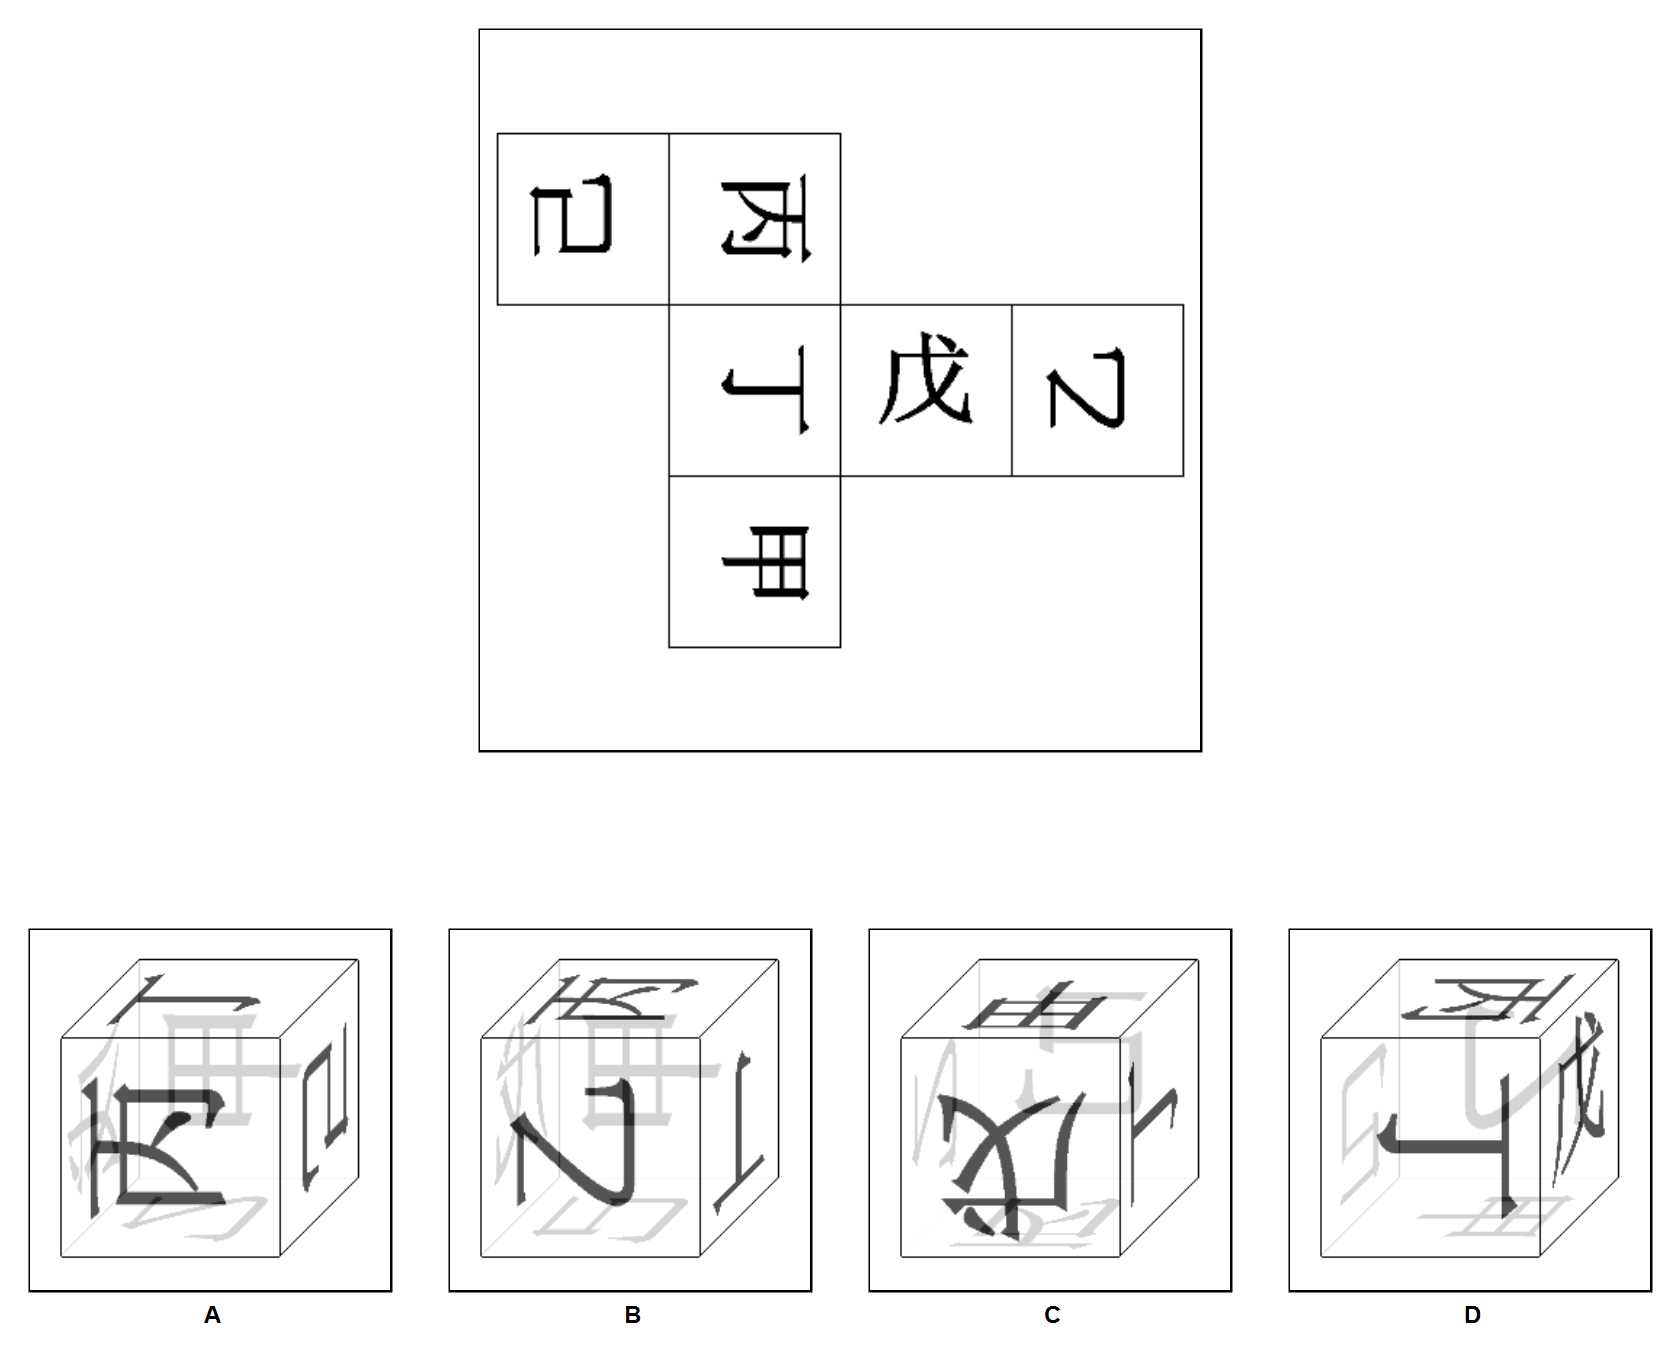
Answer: B